Question: I have a pattern, that i would like to use on my website as background, that has skew shape. I wonder if there is an HTML or CSS code to shift second background closer to the left, to hide white get and make it look better. Thank you in advance.

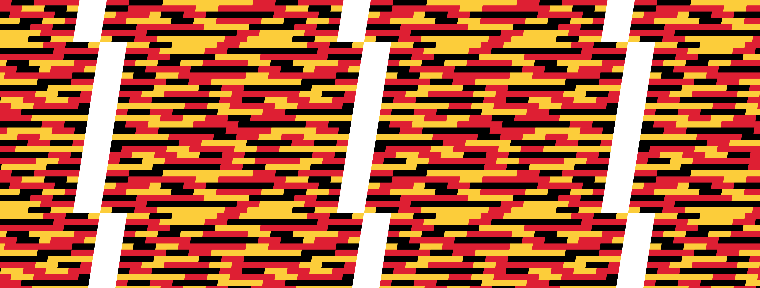
Answer: Create a new image that is shifted horizontally so you have rectangle pattern. I created image you can use it.

'''
div {
background: url(https://i.stack.imgur.com/pvap7.png);
}
'''
'''
<div style=width:1000px;height:1000px></div>
'''
---
# Instructions to create the image
I use program GIMP (<URL>. It is free.
1. Remove white area (make it transparent) using Fuzzy Select Tool and Delete key. If transparency is not enabled, right-click the layer and enable it.
2. Duplicate the image (Ctrl-C, then Ctrl-V)
3. Move it using Move horizontally so there is no transparent area between the two copies.
4. Press Ctrl-H (anchor the floating layer)
5. Right-click the top layer and Merge Down
6. Crop the image (Image-Autocrop Image)
7. Crop it to the center (Image-Canvas size...), set width 264 (width of one "block") and then click Center button
8. Manually remove white pixels
9. Export it as PNG (in File menu)
10. Use it